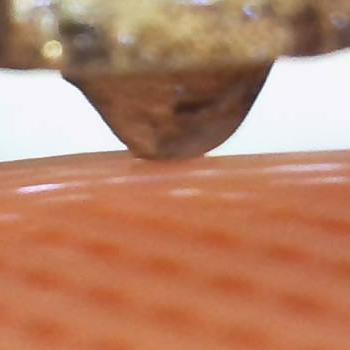
Flow rate: 144%